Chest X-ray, PA view. Patient: 50 years old, sex F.
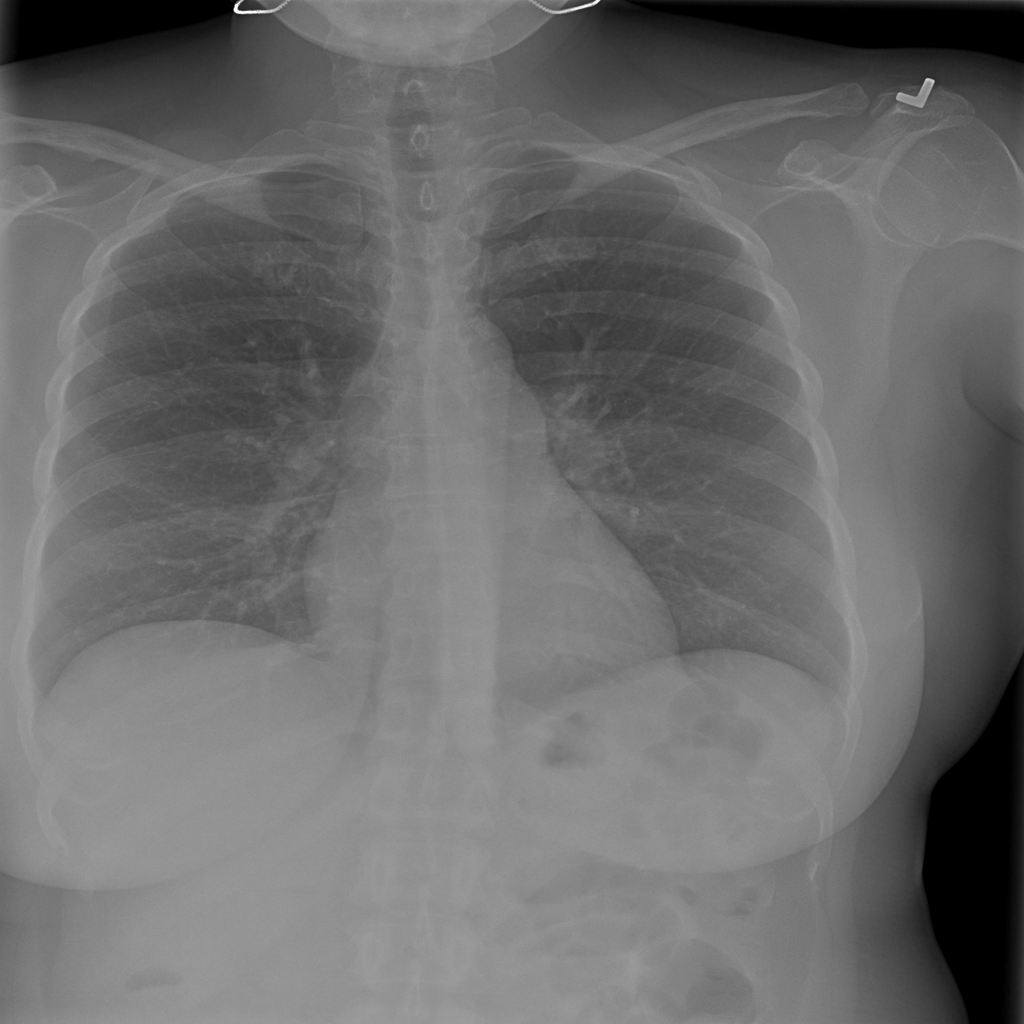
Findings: No Finding